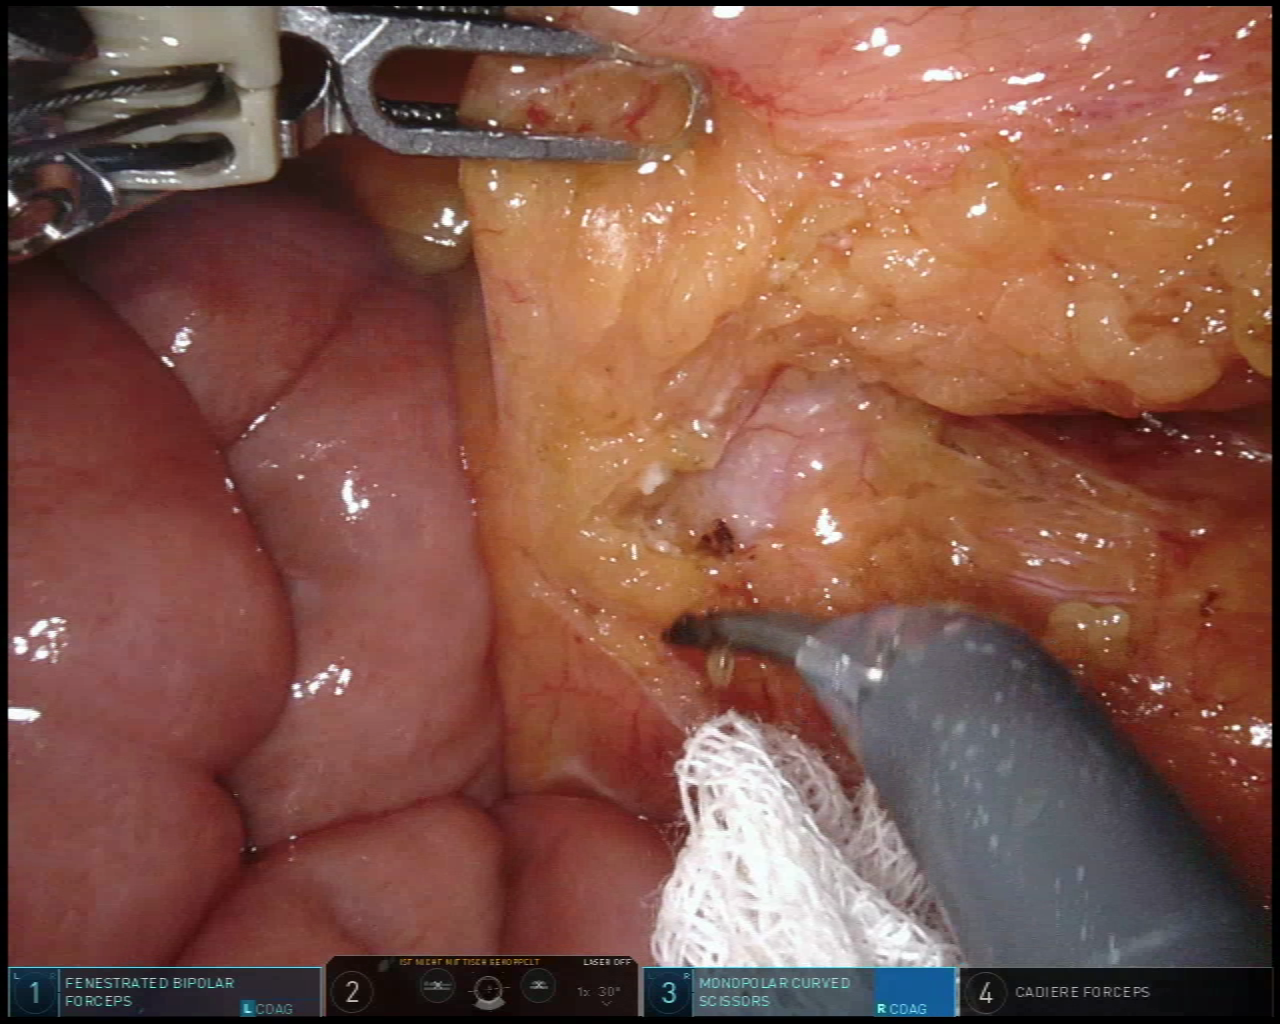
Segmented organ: inferior_mesenteric_artery
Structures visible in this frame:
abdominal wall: no
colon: no
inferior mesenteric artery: yes
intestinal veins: no
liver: no
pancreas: no
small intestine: yes
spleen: no
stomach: no
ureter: no
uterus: no
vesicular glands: no